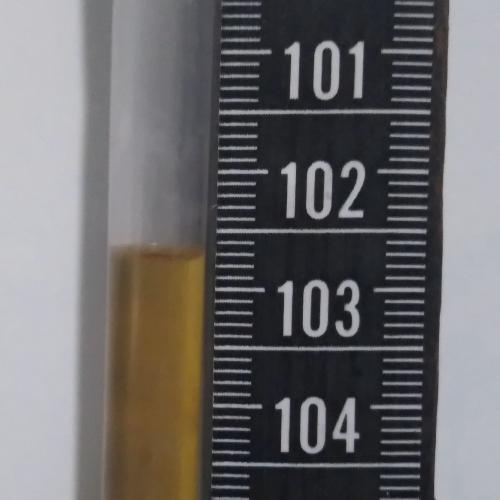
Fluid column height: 102.7 cm